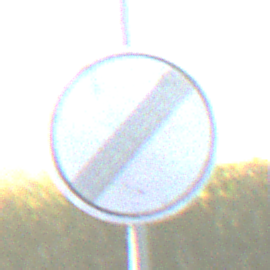
Verkehrszeichen: EndeSaemtlicherBegrenzungen
Umgebung: Outdoor, RoadRail
Tageszeit: SunriseSunset
Wetter: Clear
Licht: Natural
Jahreszeit: NotSpecified
Kontrast: HighContrast